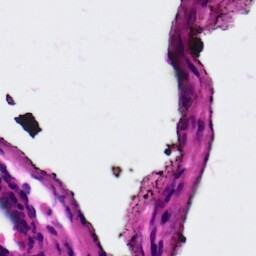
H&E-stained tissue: Ovarian